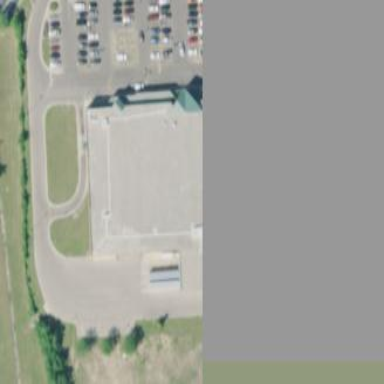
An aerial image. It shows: Supermarket building.